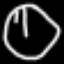
Label: clock